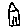
Label: house